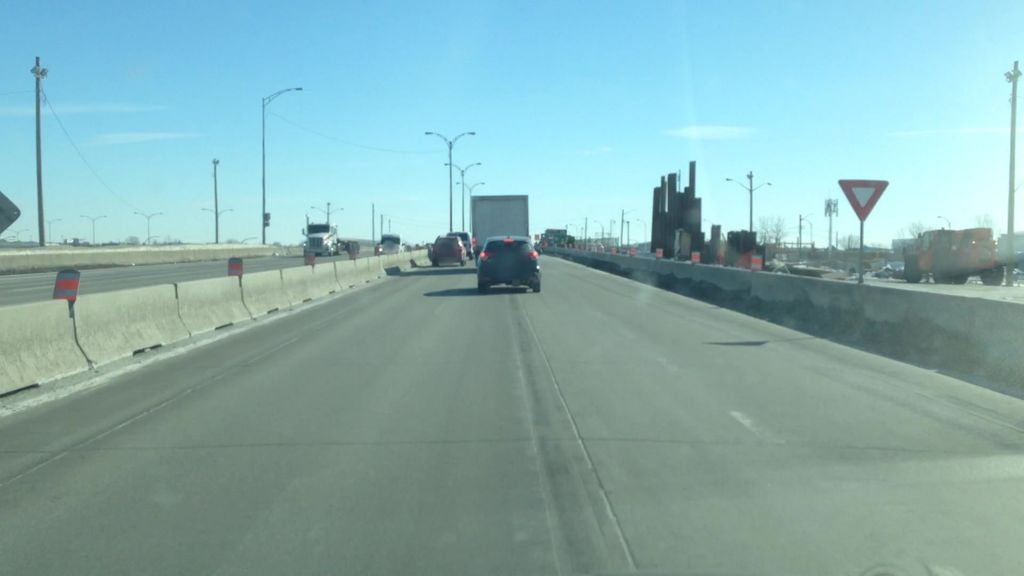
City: montreal